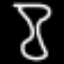
Label: hourglass